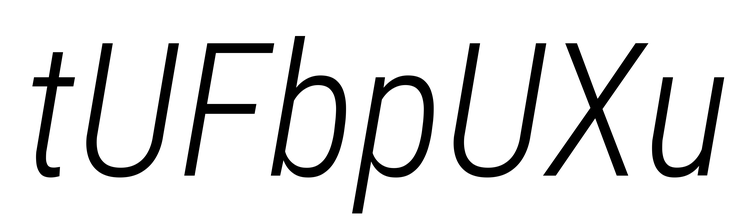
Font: Roboto-Italic_Condensed_Light_Italic